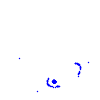
Particle: kaon